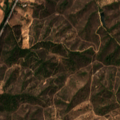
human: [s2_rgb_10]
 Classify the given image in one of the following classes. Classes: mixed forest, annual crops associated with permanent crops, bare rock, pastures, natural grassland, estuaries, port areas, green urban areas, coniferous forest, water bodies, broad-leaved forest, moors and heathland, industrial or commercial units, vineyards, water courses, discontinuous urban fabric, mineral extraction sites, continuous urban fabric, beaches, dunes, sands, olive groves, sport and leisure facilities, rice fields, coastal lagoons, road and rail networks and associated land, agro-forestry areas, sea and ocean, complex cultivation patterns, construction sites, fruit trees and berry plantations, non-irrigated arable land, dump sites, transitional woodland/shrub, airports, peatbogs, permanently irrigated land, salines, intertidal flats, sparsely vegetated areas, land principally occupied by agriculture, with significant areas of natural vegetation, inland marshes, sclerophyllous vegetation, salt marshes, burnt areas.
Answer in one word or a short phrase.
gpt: complex cultivation patterns, land principally occupied by agriculture, with significant areas of natural vegetation, broad-leaved forest, transitional woodland/shrub